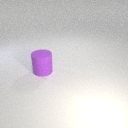
large purple rubber cylinder